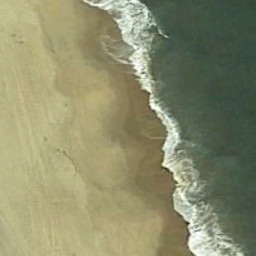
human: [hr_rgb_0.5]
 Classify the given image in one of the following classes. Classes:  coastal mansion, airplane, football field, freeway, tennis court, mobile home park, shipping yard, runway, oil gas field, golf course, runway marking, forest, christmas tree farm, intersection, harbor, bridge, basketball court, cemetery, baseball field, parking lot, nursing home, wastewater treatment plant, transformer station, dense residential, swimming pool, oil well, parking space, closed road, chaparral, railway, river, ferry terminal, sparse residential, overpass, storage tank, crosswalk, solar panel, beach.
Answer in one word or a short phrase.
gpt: beach